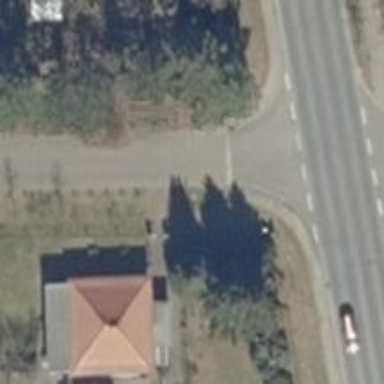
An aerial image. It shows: Road with "give way" sign.